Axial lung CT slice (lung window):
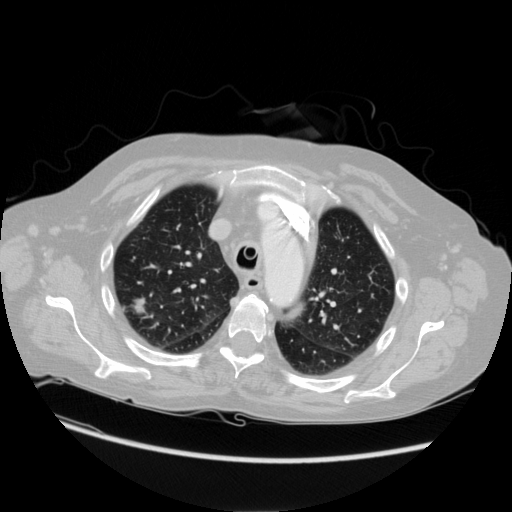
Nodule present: yes
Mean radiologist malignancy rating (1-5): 4.5